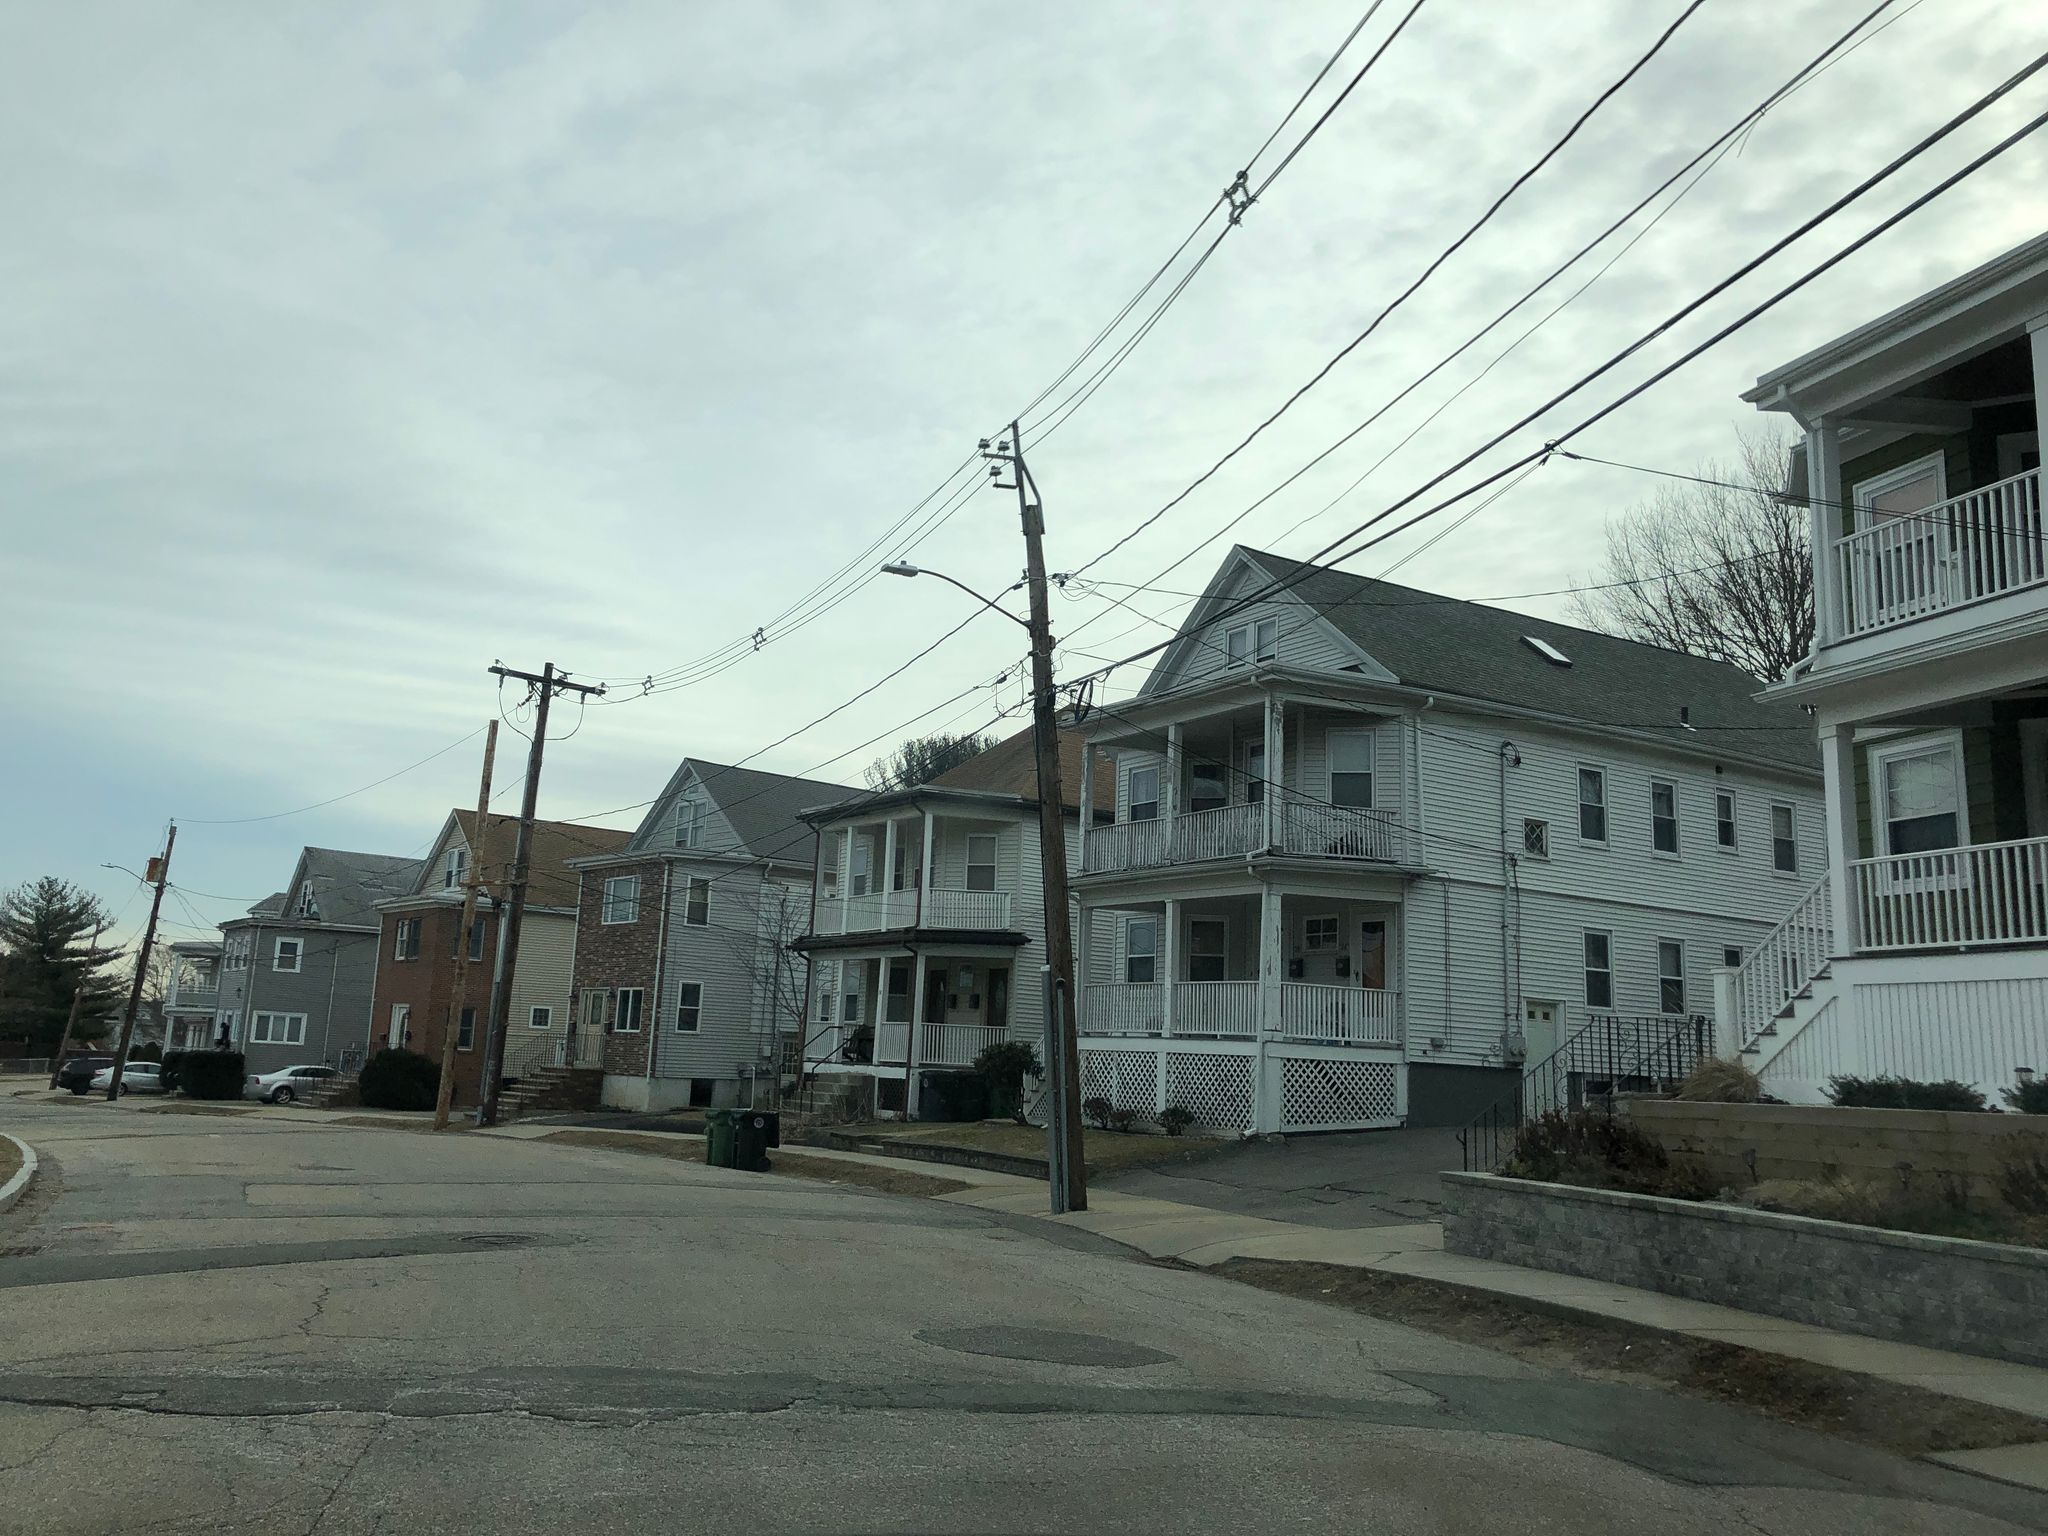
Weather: snowy
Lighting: day
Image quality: good
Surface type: railway
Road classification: residential
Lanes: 2
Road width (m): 15.2
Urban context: urban centre
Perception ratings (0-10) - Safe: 3.34, Lively: 4.37, Beautiful: 2.22, Boring: 6.98, Depressing: 7.87, Wealthy: 1.59